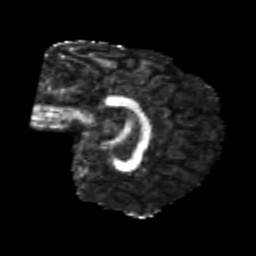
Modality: FA
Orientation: sagittal
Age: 24
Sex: male
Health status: healthy
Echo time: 0.074 s